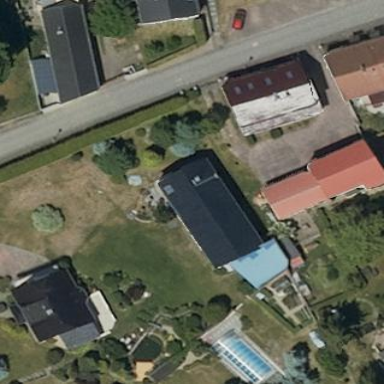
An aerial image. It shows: Shed with gabled grey roof oriented along its structure.